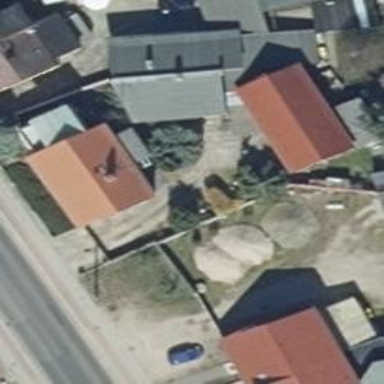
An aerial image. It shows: Residential building.